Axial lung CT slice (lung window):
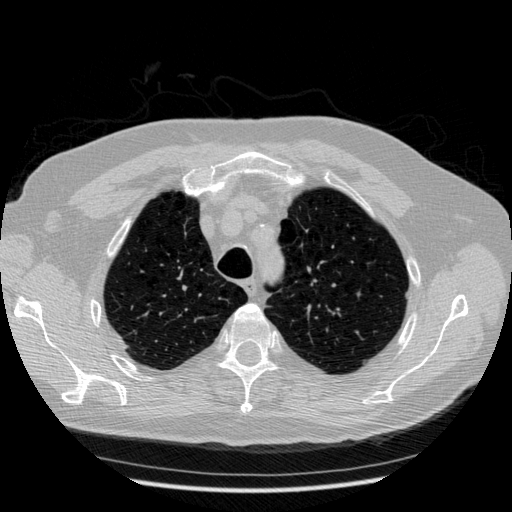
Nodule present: no